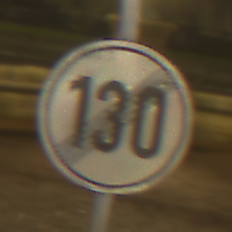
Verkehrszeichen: EndeGeschwindigkeit130
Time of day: Night
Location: Outdoor (Urban)
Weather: Overcast
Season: NotSpecified
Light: Artificial